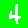
Digit: 4